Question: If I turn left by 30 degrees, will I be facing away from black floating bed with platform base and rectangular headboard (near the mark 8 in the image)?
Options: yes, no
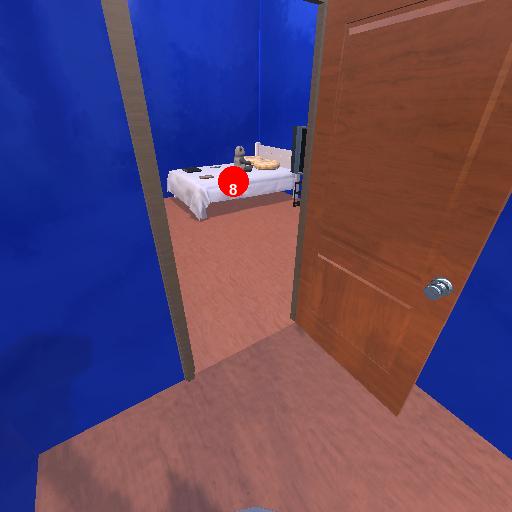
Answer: yes